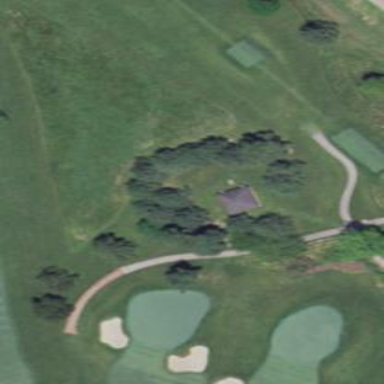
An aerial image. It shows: Golf rough area.